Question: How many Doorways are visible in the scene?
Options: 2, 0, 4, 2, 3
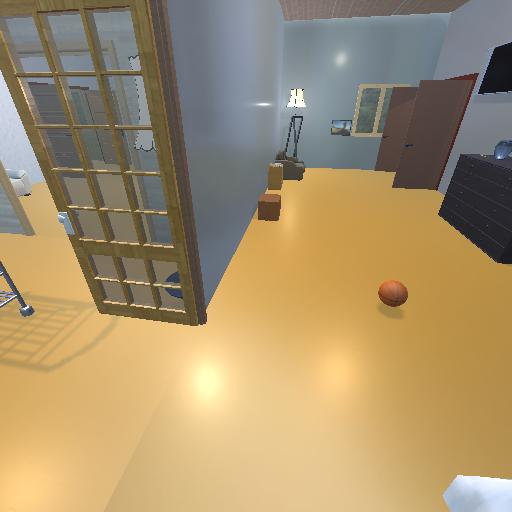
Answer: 2